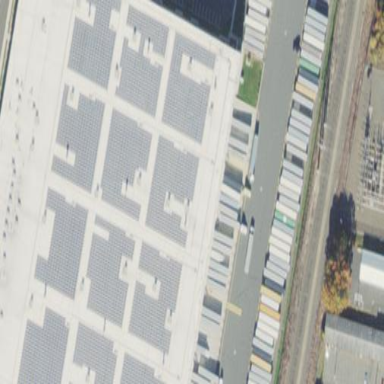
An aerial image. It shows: Solar power generator with photovoltaic panels.